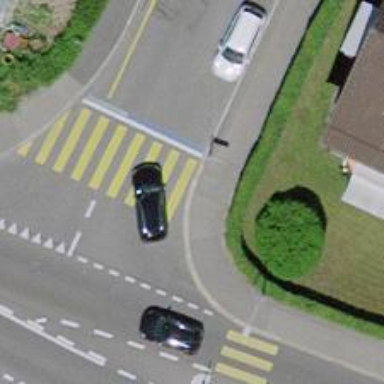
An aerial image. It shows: Kerb serving as barrier.